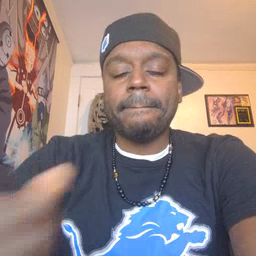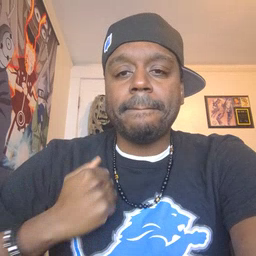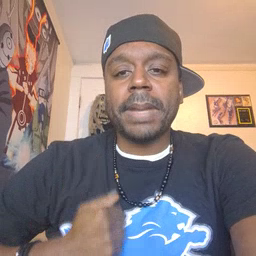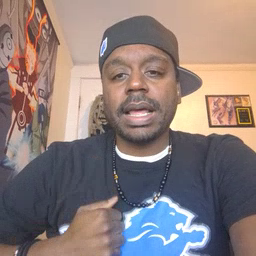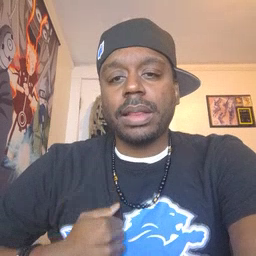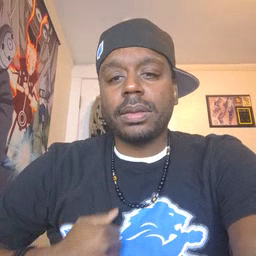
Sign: bath